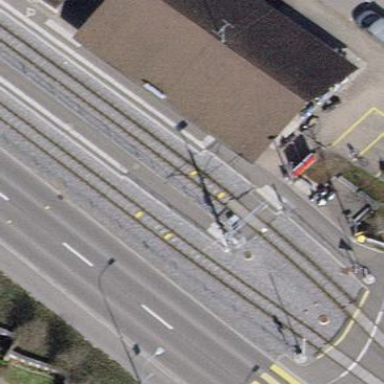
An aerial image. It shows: Train station building.